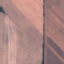
Label: AnnualCrop